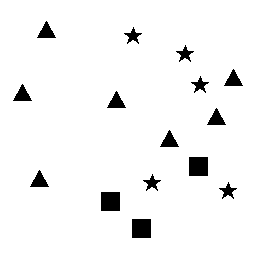
Squares: 3
Triangles: 7
Stars: 5
Total shapes: 15